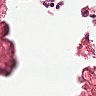
Metastatic tissue present: no